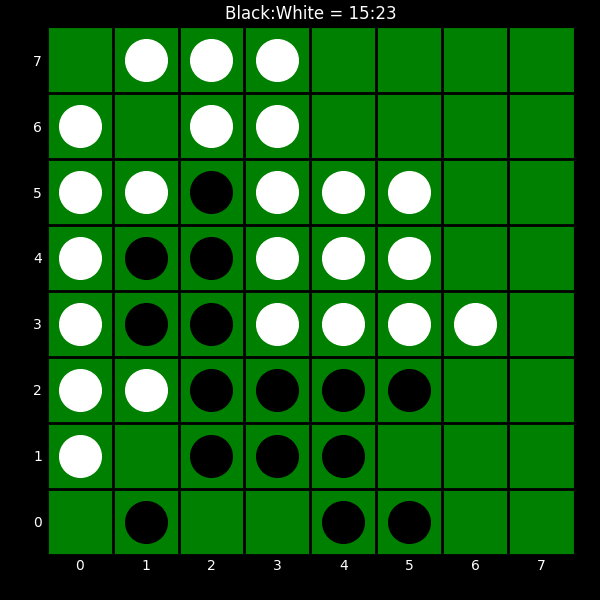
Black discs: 15
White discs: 23